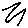
Label: zigzag